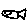
Label: fish